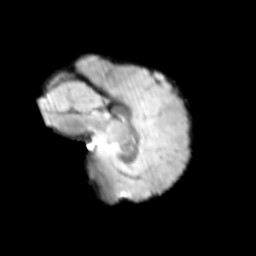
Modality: T2w
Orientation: sagittal
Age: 10
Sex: female
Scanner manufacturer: siemens
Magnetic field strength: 3 T
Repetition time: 3.8 s
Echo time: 0.07 s